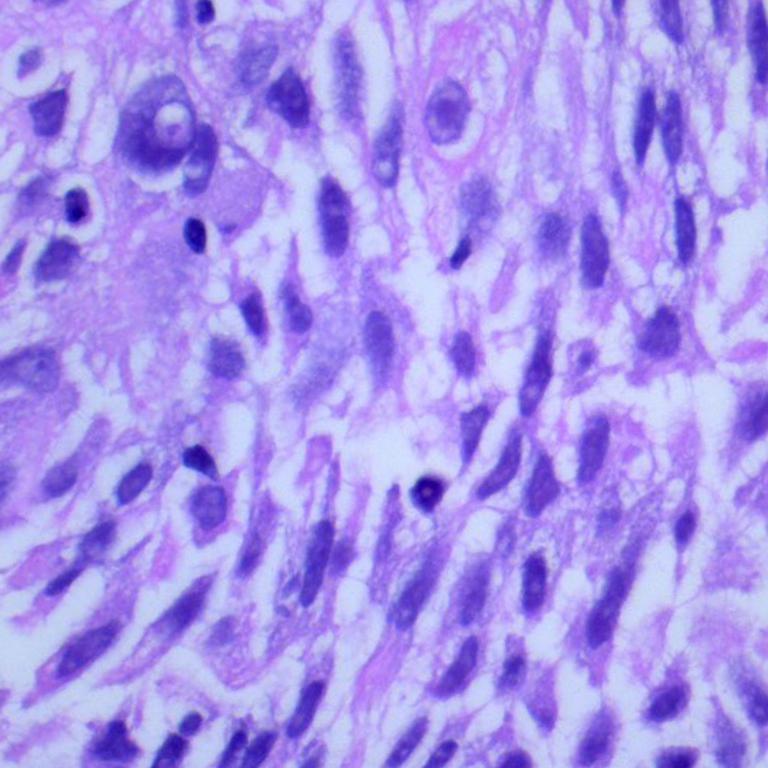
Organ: lung
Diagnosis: squamous carcinomas